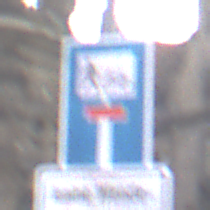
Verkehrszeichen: SackgasseRadverkehrFussgaengerDurchlaessig
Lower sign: HinweisGeaenderteVorfahrtVerkehrsfuehrungVerkehrsregelung3
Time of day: MorningAfternoon
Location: Outdoor (Urban)
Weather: PartlyCloudy
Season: NotSpecified
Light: Natural